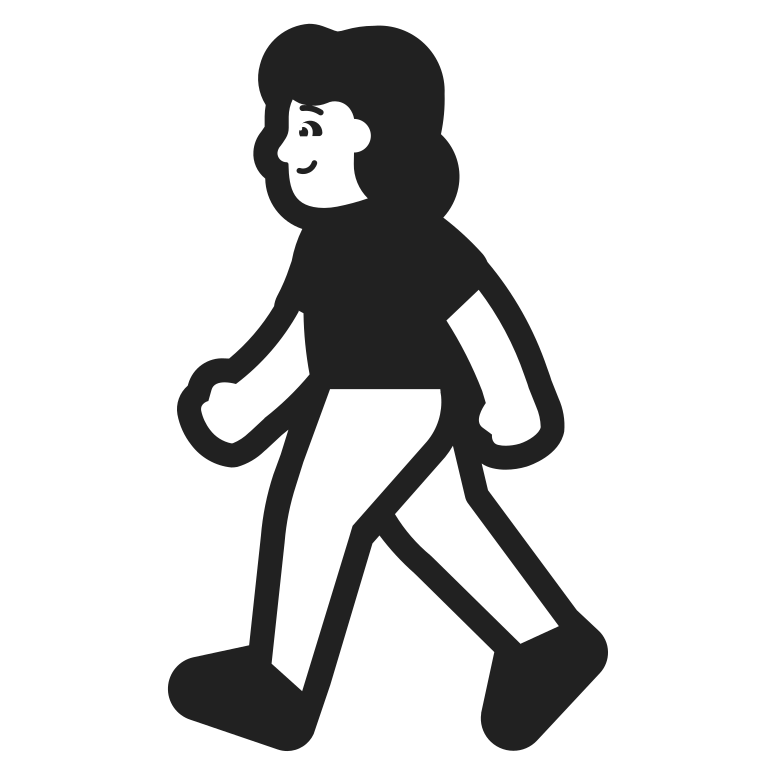
woman walking high contrast default